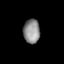
Tissue: lung
Cell type: Fibroblasts
Senescence score: 0.5973
Nuclear area (px): 388
Mean DAPI intensity: 140.948